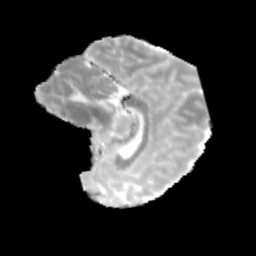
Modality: MD
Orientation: sagittal
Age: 12
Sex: female
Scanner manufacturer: siemens
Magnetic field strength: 3 T
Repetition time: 3.8 s
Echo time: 0.07 s